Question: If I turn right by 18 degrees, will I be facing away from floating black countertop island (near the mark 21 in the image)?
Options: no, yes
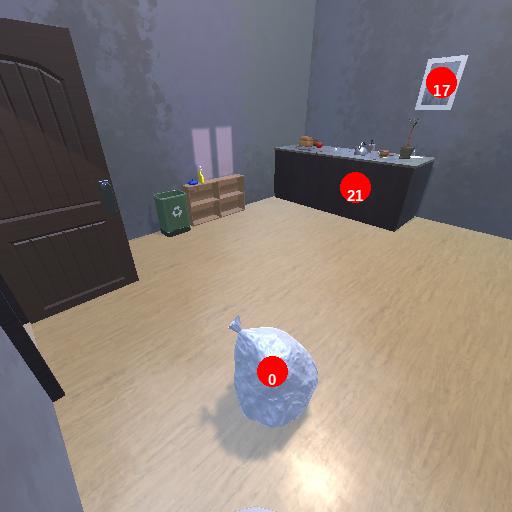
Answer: no